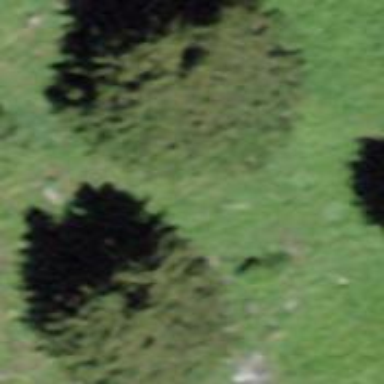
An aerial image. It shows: Needle-leaved tree in natural setting.